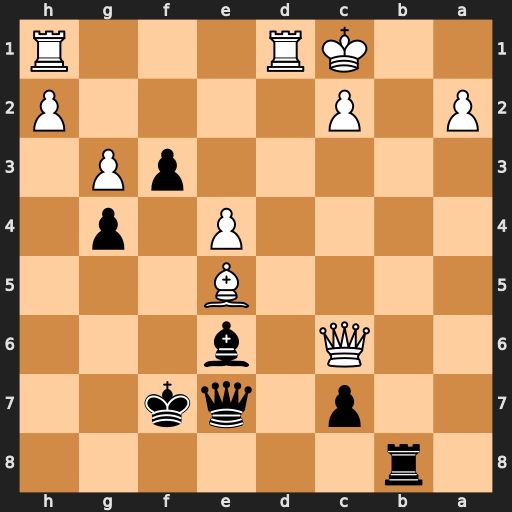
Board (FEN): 1r6/2p1qk2/2Q1b3/4B3/4P1p1/5pP1/P1P4P/2KR3R
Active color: b
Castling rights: -
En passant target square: -
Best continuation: Qa3+ Kd2 Rd8+ Bd6 Rxd6+